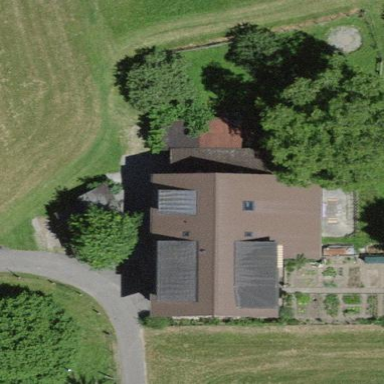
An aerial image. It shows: Farm building.